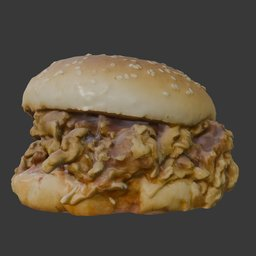
Label: nature